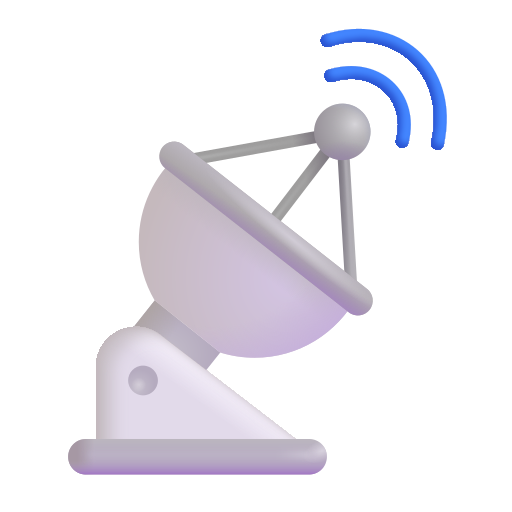
satellite antenna color